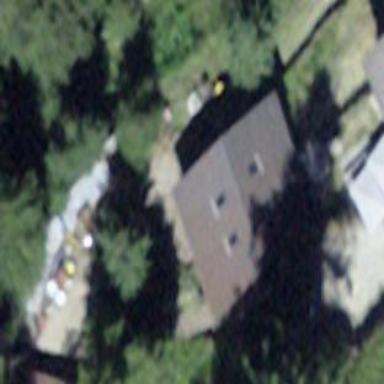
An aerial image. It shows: Gabled barn with distinct roof shape.